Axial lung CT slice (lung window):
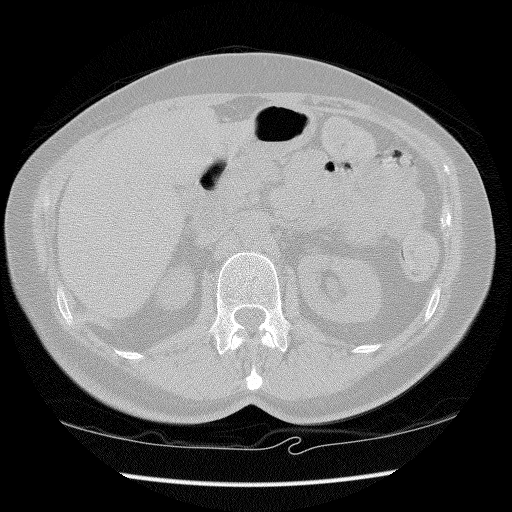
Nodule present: no